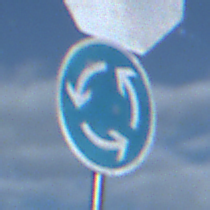
Verkehrszeichen: Kreisverkehr
Zusatzzeichen oben: Stop
Umgebung: Outdoor, Nature
Tageszeit: Night
Wetter: PartlyCloudy
Licht: Natural
Jahreszeit: NotSpecified
Kontrast: HighContrast